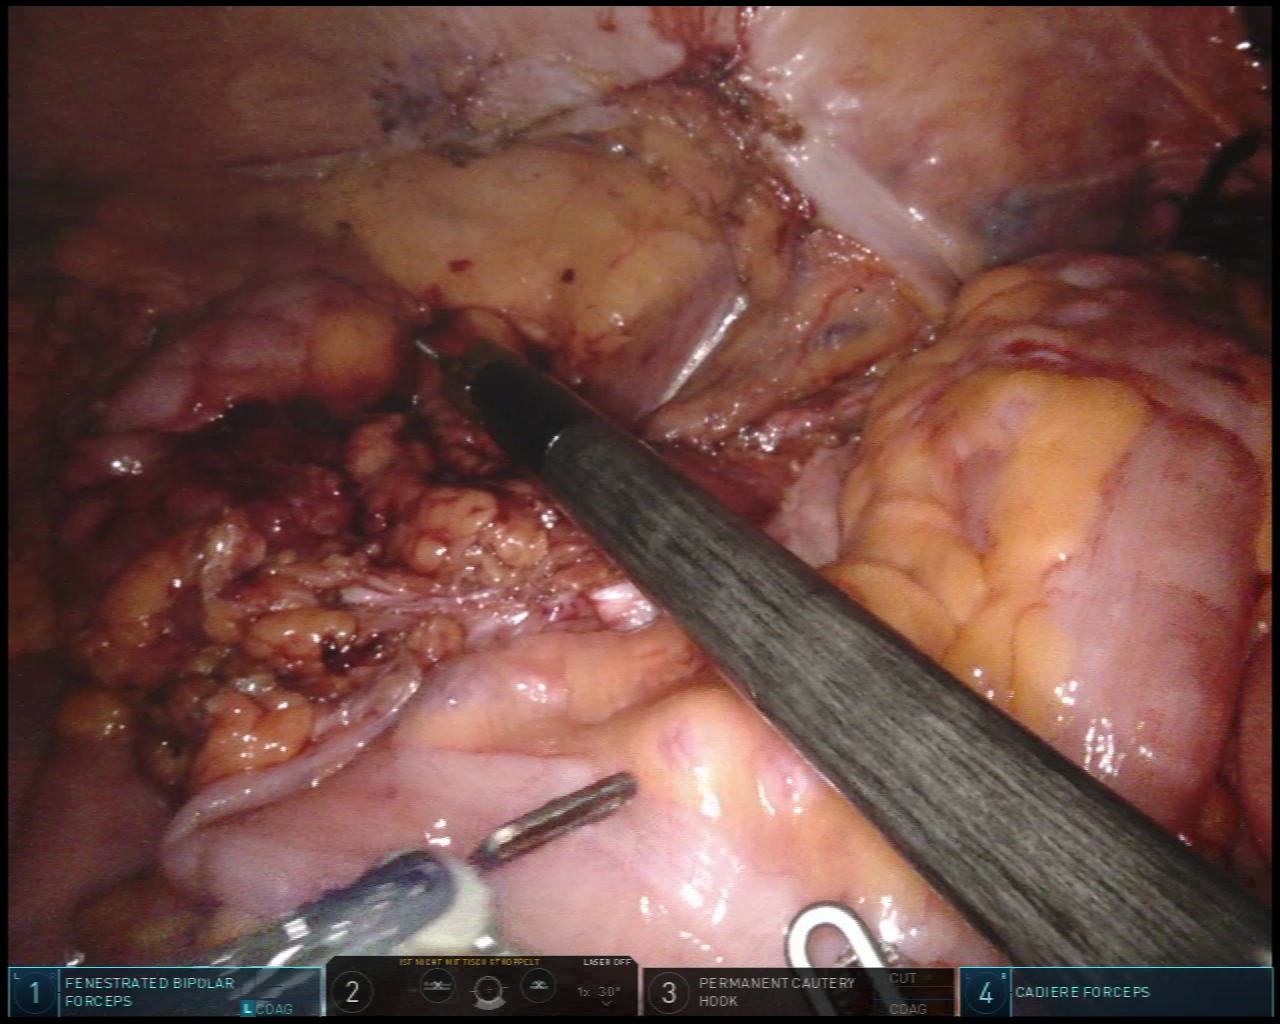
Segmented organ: colon
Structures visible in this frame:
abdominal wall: yes
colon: yes
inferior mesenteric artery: no
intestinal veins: no
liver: no
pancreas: no
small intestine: no
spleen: no
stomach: no
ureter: yes
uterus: no
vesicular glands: no